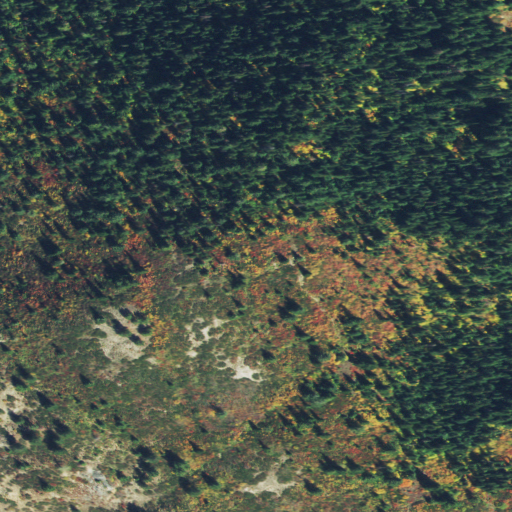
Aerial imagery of cliff(s) in Idaho named Split Creek Point containing evergreen forest and shrub